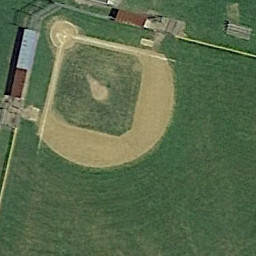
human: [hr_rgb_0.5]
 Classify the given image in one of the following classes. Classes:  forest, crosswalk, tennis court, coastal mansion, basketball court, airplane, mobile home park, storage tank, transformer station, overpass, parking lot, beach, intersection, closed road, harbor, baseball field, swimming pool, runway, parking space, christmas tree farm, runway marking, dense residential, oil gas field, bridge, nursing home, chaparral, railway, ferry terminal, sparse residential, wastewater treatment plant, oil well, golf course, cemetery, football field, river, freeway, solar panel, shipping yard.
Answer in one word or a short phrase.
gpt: baseball field